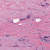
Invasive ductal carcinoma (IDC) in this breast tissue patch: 1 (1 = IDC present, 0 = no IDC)